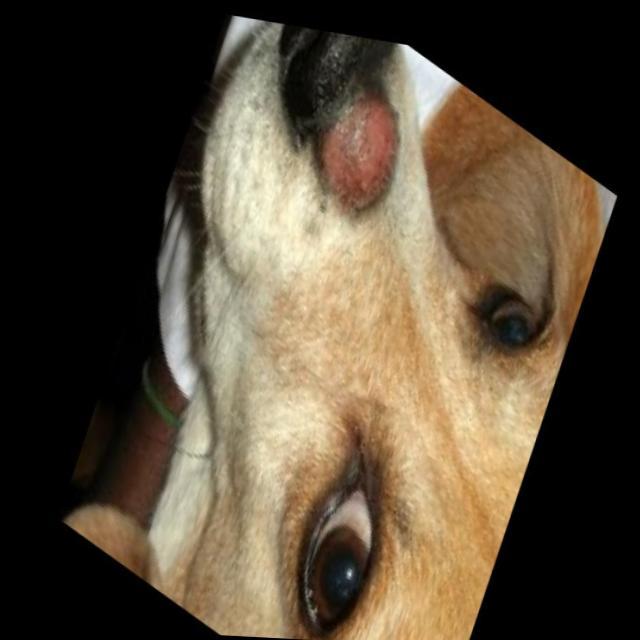
Canine ringworm (Dermatophytosis) — fungal infection caused by Microsporum or Trichophyton. Presents with circular alopecia, scaling, crusting, and broken hairs.